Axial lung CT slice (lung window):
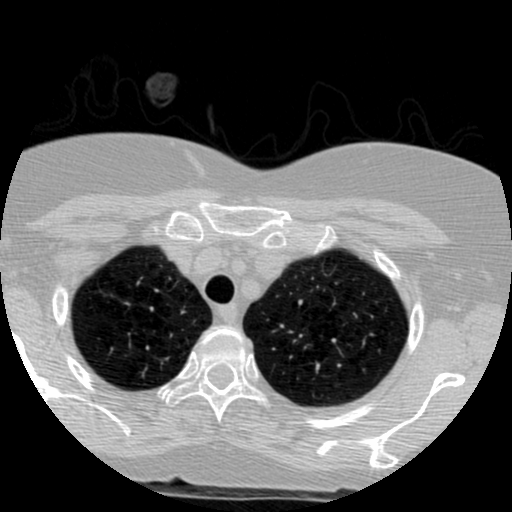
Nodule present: no